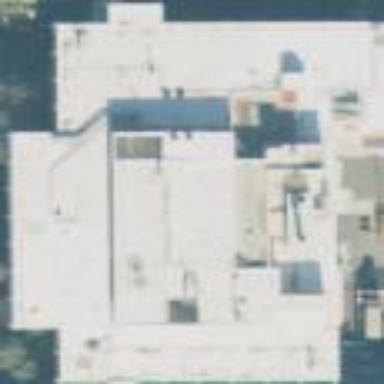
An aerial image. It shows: University building with flat roof.